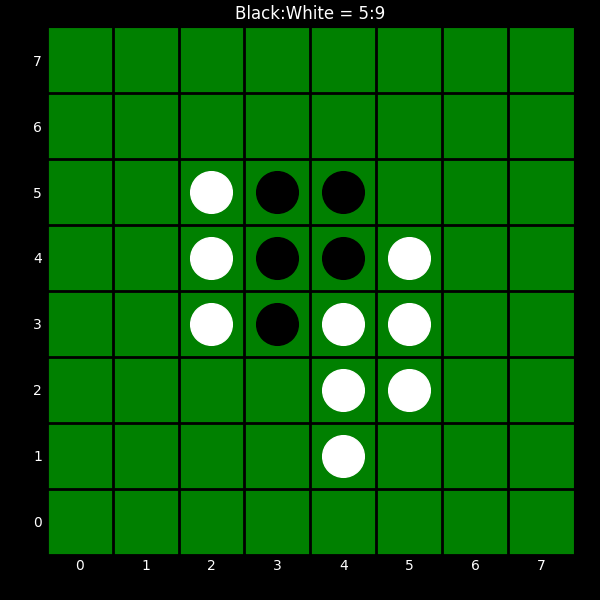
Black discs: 5
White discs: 9